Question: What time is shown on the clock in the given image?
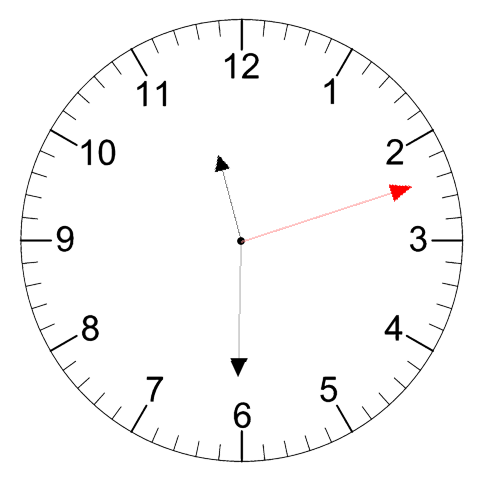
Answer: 11:30:12